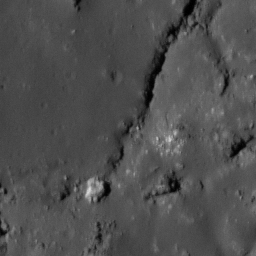
Pit: Tycho 7
Host crater: Tycho
Host type: impact_melt
Lunar coordinates: latitude -42.847, longitude 348.535